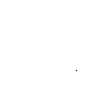
Particle: proton